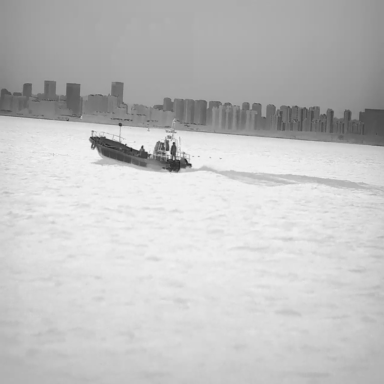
There are two bulk_carriers in the infrared image.